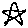
Label: star